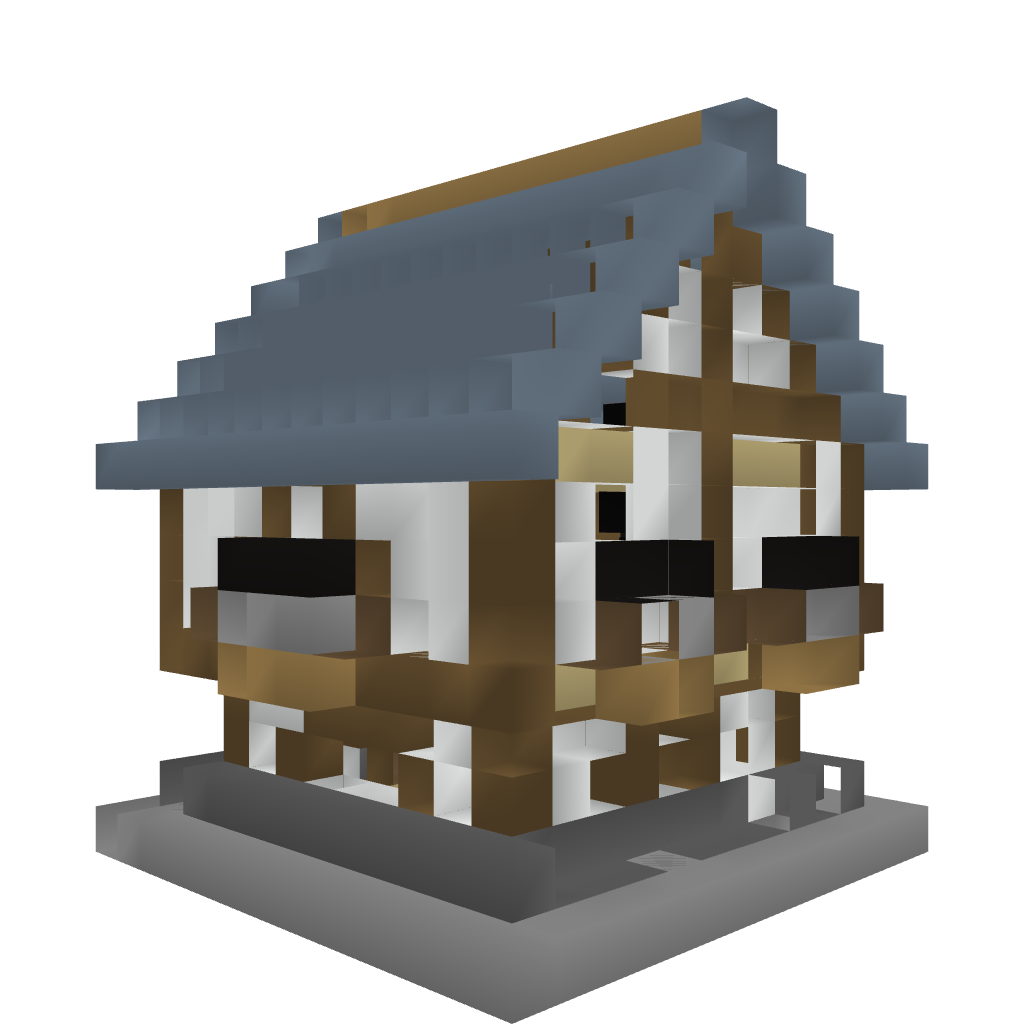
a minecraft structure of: Simple house